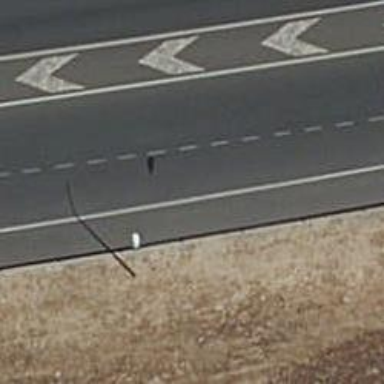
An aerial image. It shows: Asphalt motorway link.